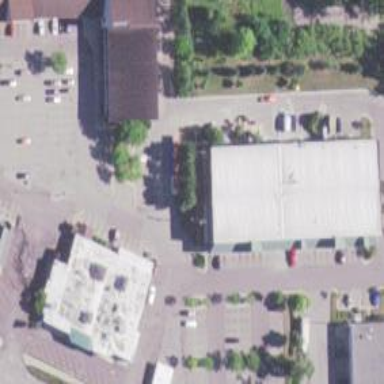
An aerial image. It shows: Supermarket.